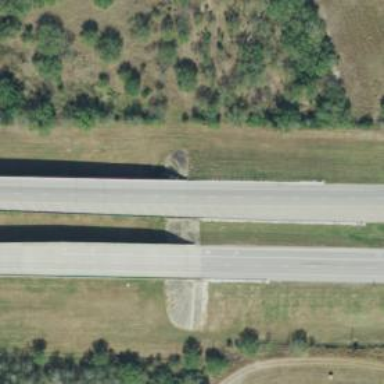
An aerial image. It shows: Trunk highway with expressway features.